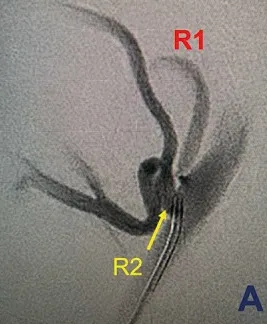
Carbon dioxide angiography performed at 4.5 months post-transplant demonstrates two transplant renal arteries (R1 and R2) which were 4 mm apart on the donor aortic patch. The caudal renal artery (R2) was divided into two branches. B: A marked improvement and more brisk flow through to cephalad renal artery (R1) into the kidney allograft after a 2.5 mm x 2 cm Ultraverse balloon angioplasty at the level of the stenosis.
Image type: radiology (mri)